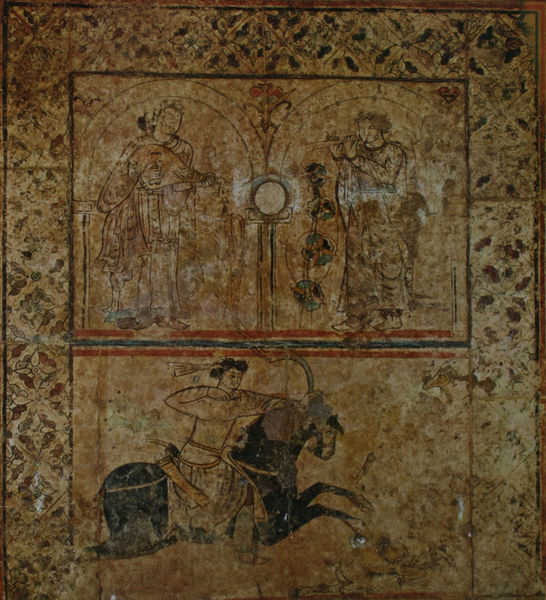
Titel: Musiker und ein reitender Jäger
Standort: Damaskus
Institution: Nationalmuseum
Schlagwörter: angriff, baum, blau, blätter, feder, gemälde, kampf, mann, nackt, wasser, bäume, menschen, ocker, blumen, braun, bunt, frau, getränk, haar, holz, hut, licht, männer, orange, schwarz, säule, zeichnung, rot, tier, beige, malerei, muster, ornament, teppich, alt, wand, architektur, rahmen, bild, sonne, gewand, gold, haare, gewänder, innen, musik, musiker, borte, kreis, pferd, reiter, ranken, hufe, rappe, reiten, sprung, relief, farbig, japan, bogen, zwei, graphik, barun, linien, rand, figuren, krieg, kaiser, könig, wein, bordüre, homme, dekor, floral, ornamente, verzierung, wandgemälde, wandmalerei, ramen, oberkörper, bögen, kante, deckel, gefäß, buch, orient, orientalisch, rechteck, linie, asien, seite, illustration, soldat, asiatisch, beten, trommel, jagd, arkaden, ranke, buchseite, china, pergament, flöte, arabisch, jäger, ross, mittelalter, märchen, krieger, tapis, fresko, laute, saiteninstrument, femme, lyra, wandbild, schütze, buchseiten, gravure, turban, leier, miniatur, köcher, pfeil, kanten, peinture, dekorativ, flötenspieler, cheval, chasse, schießen, ritual, tradition, galopp, lyre, doppelrahmen, jagdszene, schuss, bil, arc, arche, dessin, couleur, bägen, photographie, buchmalerei, byzanz, mur, wad, cavalier, persisch, chinese, mongolei, perse, chine, persan, japon, enluminure, fresque, bildfeld, pfeil und bogen, mongole, livre, musique, personnages, stilisierung, traditionell, flute, guerrier, riter, bogenschiessen, bogenschuetze, farsi, icone, mahomet, samourai, techtecke, ancien, verziehung, flüte, anonyme, conte, guitare, image, chaval, flêche, seiter, archer, signes, murale, mongol, mongolie, kyudo, incunable, décor floral, citare, flutte, pflöte